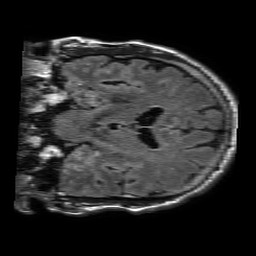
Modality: FLAIR
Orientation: coronal
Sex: male
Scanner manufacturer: philips
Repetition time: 11 s
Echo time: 0.125 s